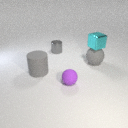
large gray rubber sphere behind small purple rubber sphere